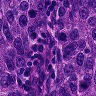
Metastatic tissue present: yes